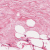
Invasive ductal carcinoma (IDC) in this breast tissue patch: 0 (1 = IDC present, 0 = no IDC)